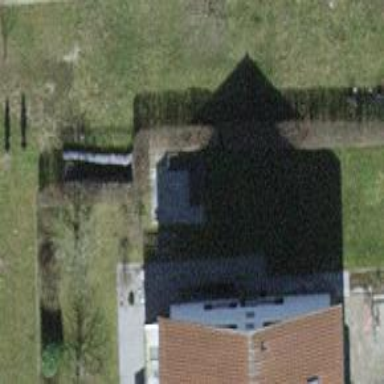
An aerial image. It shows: Hedge acting as barrier.